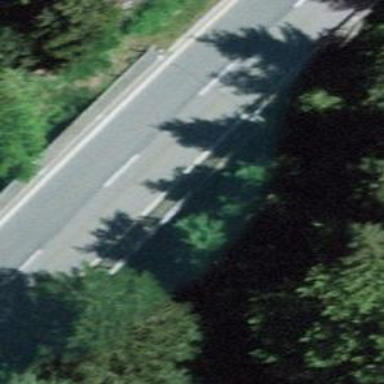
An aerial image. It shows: Asphalt tertiary road on bridge.